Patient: sex M, age 58
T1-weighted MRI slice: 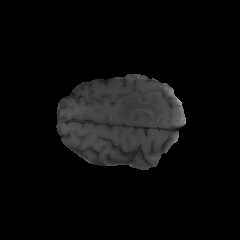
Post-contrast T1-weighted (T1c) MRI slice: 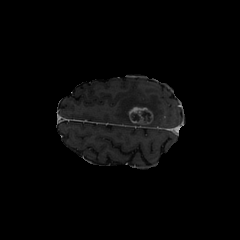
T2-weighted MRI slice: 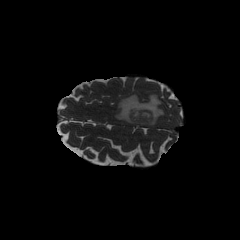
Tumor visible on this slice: yes
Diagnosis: Glioblastoma, IDH-wildtype
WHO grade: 4